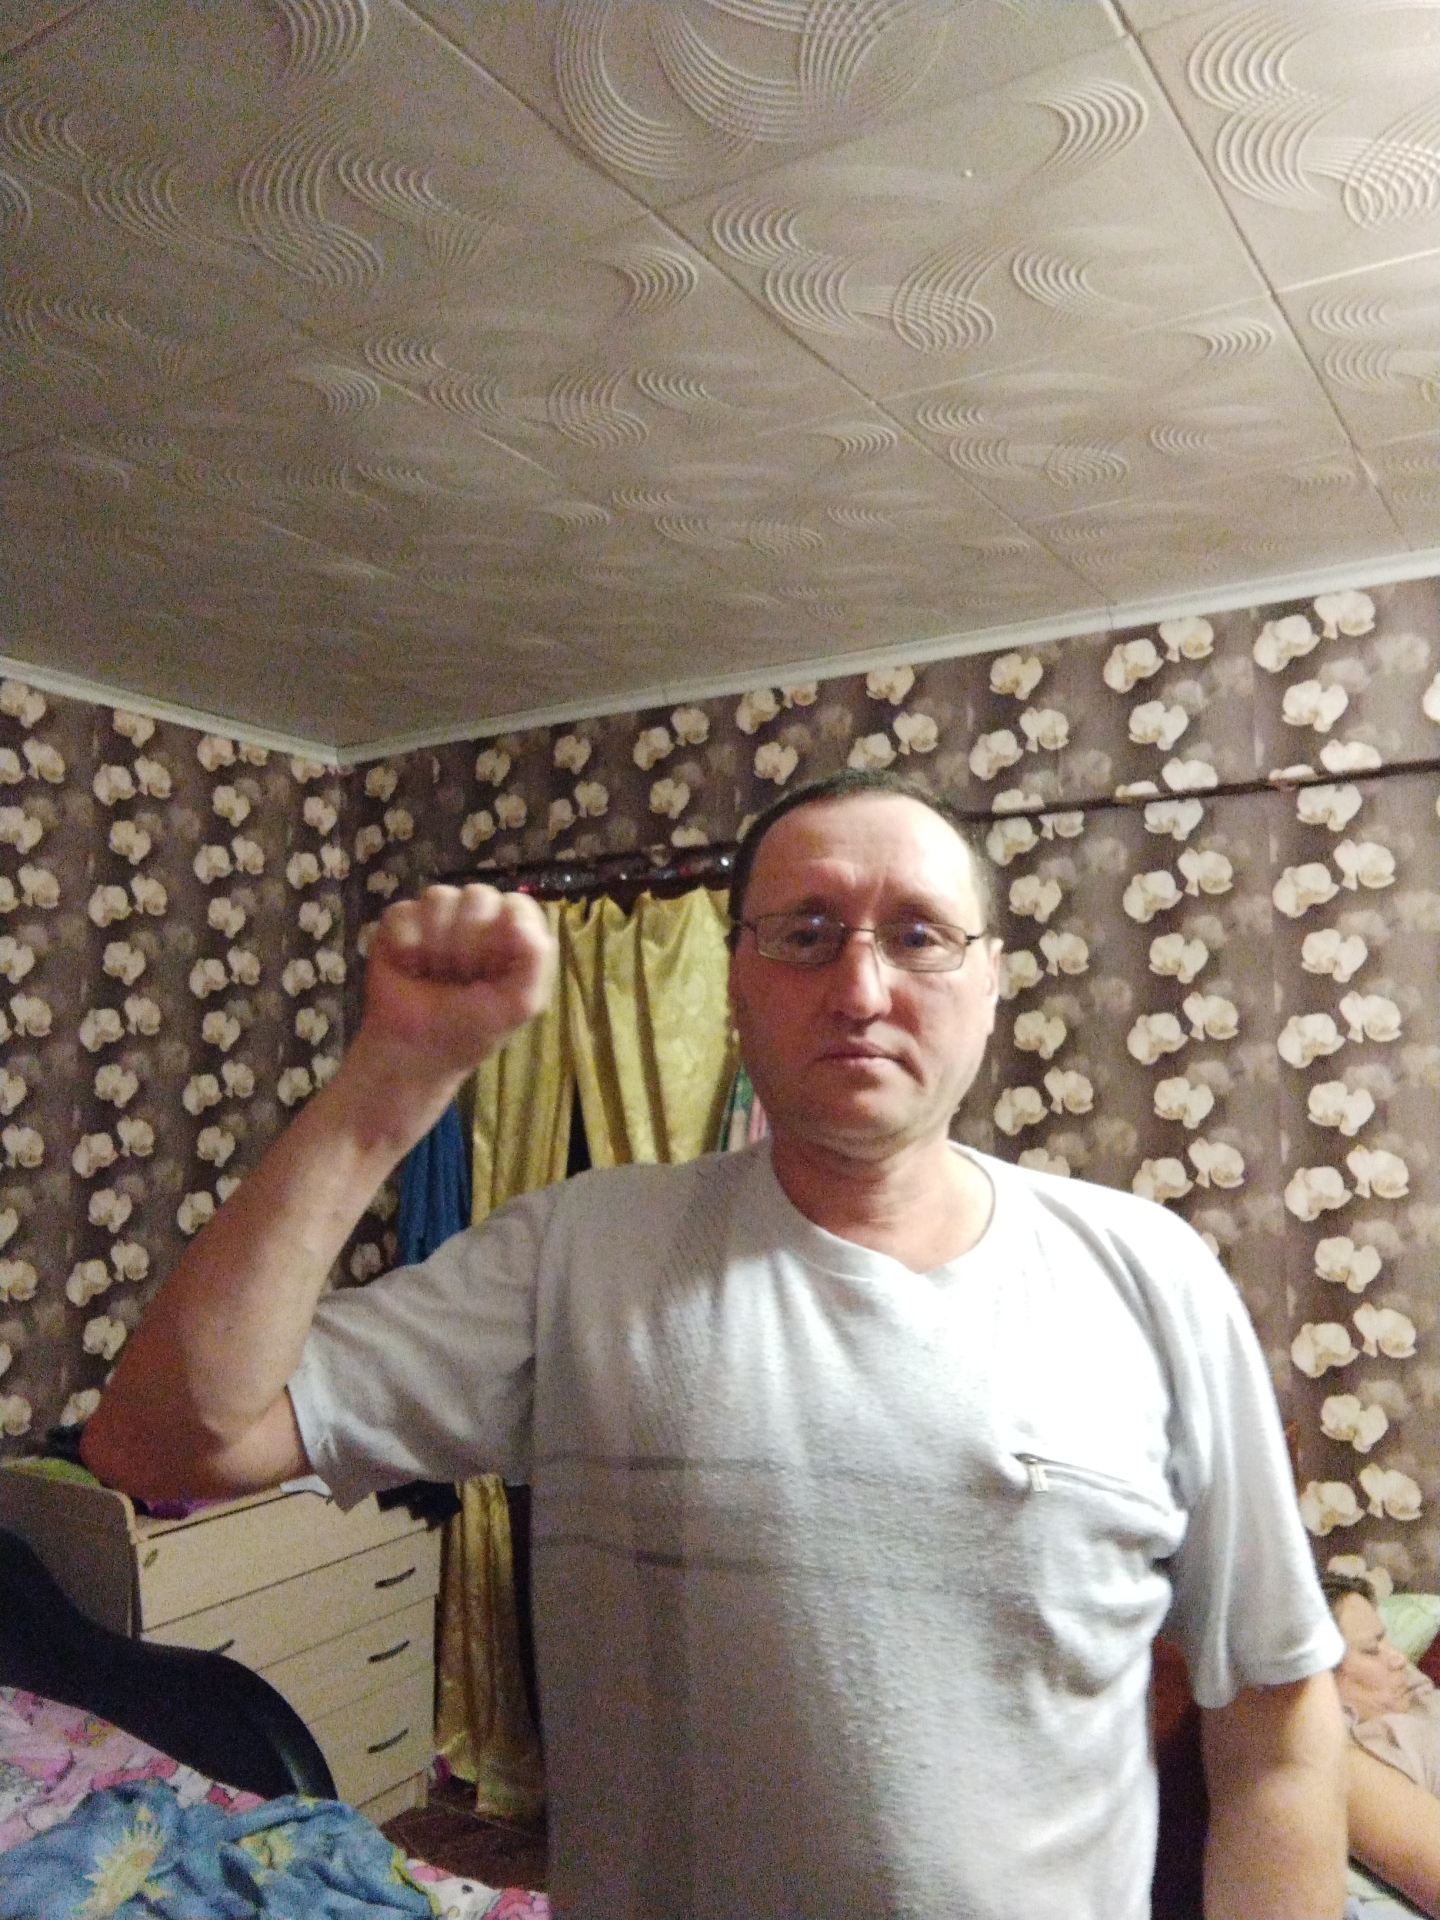
Label: noise